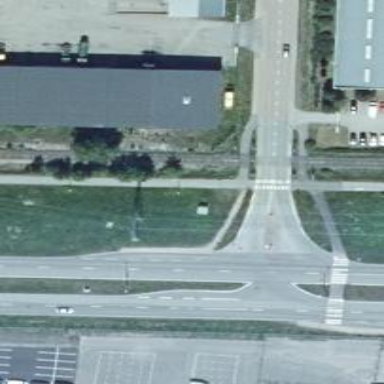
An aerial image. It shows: Railway crossing with lights and barriers.